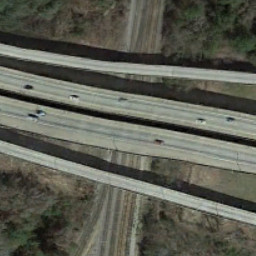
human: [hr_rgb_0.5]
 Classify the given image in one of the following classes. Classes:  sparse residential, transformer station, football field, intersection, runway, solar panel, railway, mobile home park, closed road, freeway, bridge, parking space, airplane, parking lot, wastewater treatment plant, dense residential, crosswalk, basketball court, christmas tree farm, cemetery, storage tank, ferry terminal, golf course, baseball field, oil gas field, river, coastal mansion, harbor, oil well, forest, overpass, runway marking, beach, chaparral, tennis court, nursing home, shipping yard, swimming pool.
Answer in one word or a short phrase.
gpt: overpass